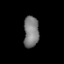
Tissue: prostate
Cell type: T cells
Senescence score: 0.817
Nuclear area (px): 463
Mean DAPI intensity: 125.579